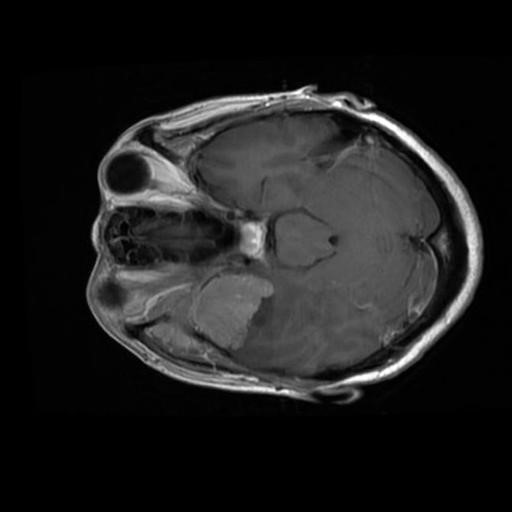
Label: brain_menin